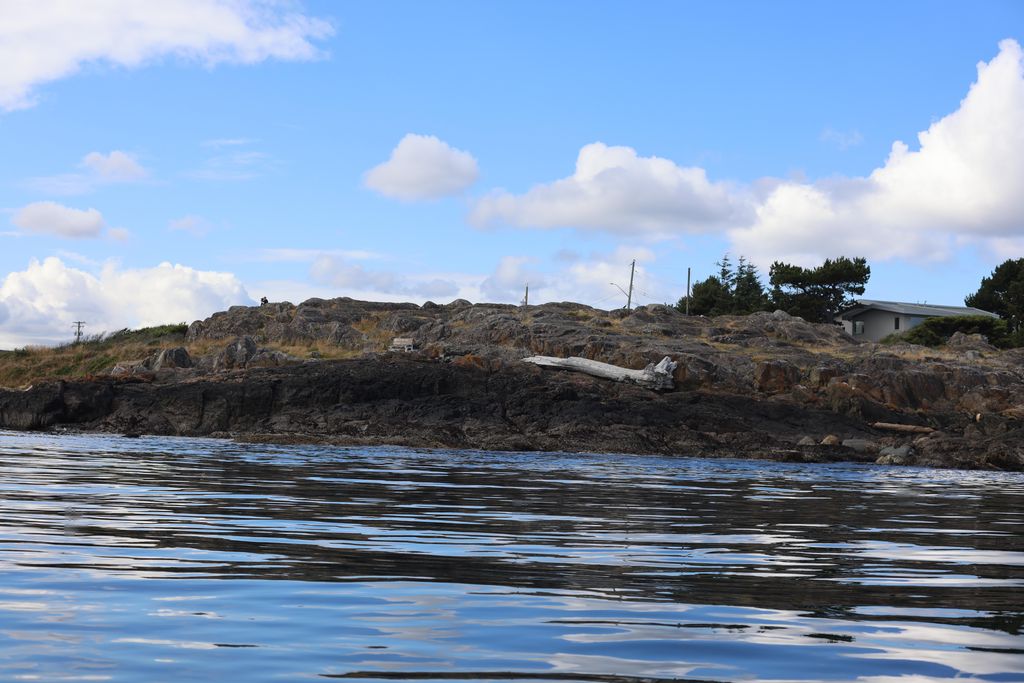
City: victoria